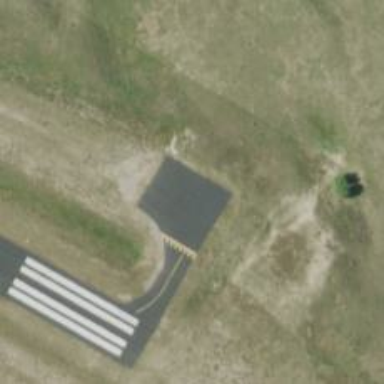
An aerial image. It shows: Image of taxiway at airport.